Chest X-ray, PA view. Patient: 38 years old, sex F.
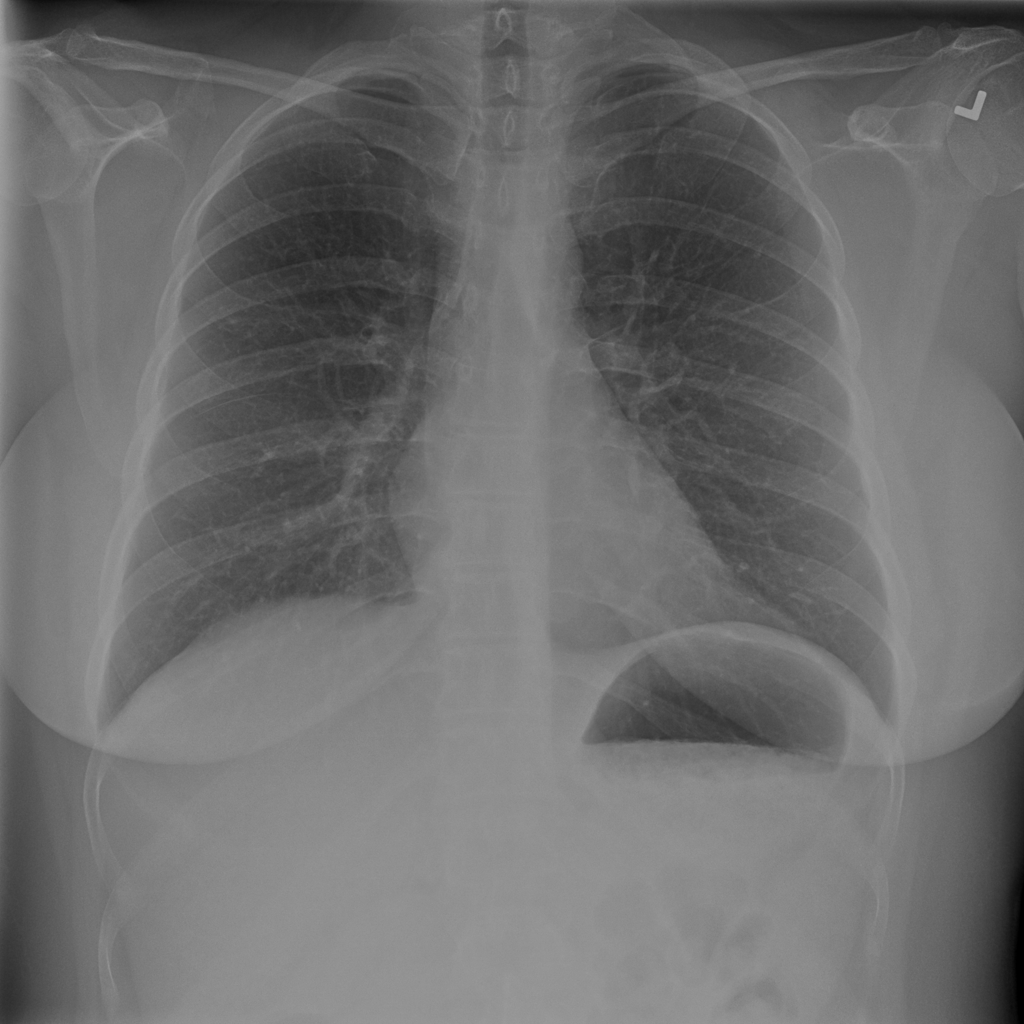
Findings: No Finding